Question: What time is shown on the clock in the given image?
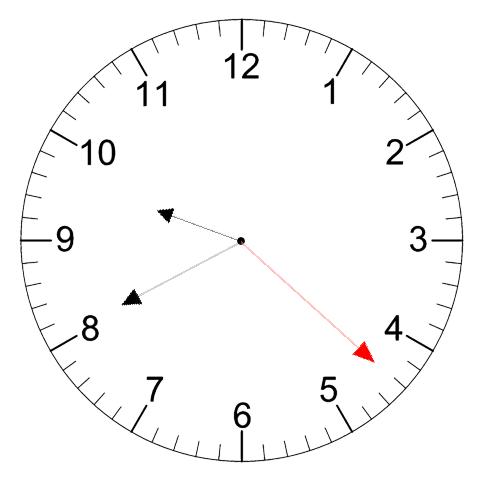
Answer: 09:40:22